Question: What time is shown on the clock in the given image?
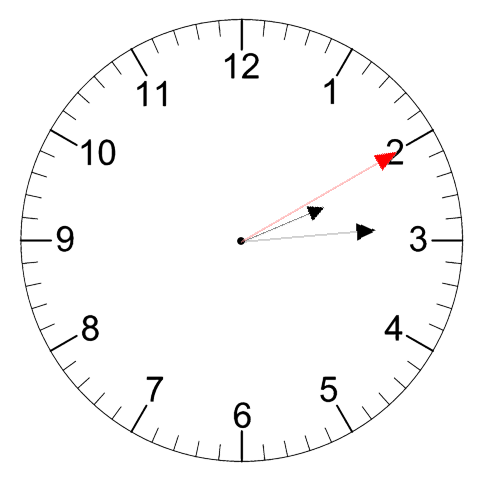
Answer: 02:14:10